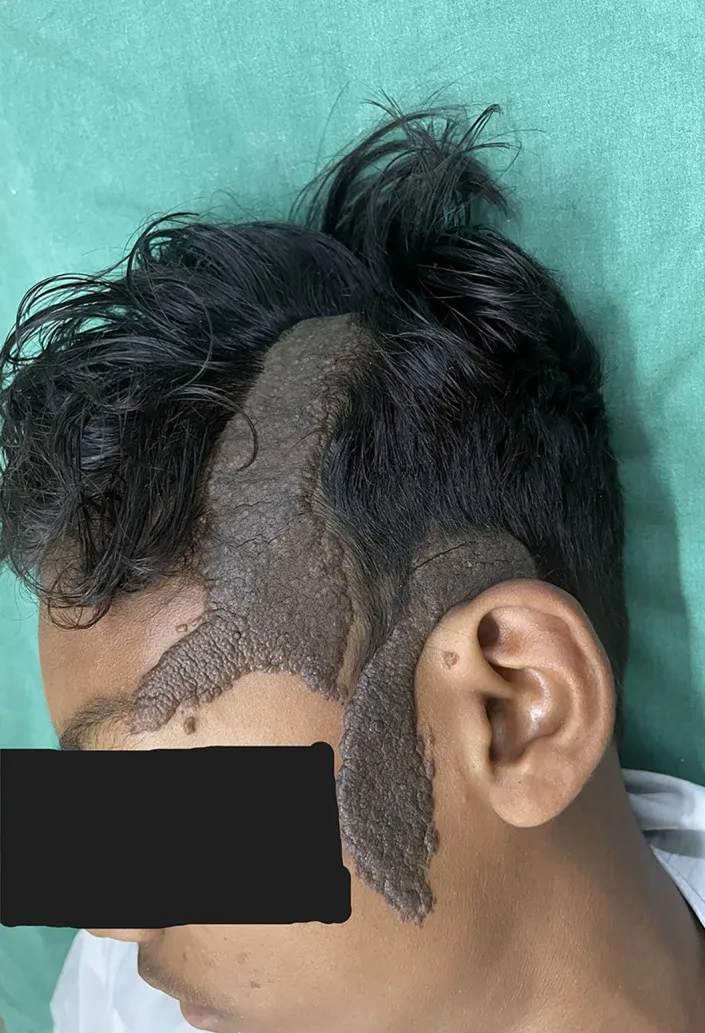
Verrucous plaque on frontal, temporal and preauricular area. . (Written informed consent for publication of their clinical details and clinical images was obtained from the relatives of the patient).
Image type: medical_photograph (skin_photograph)